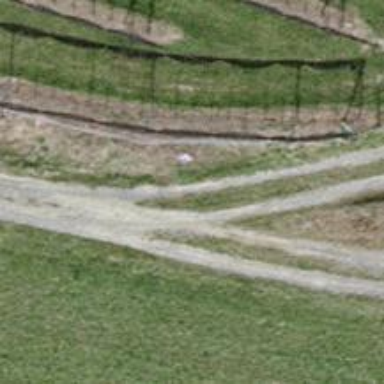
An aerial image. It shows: Hedge barrier.